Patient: sex M, age 46
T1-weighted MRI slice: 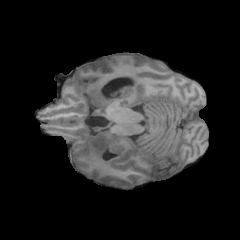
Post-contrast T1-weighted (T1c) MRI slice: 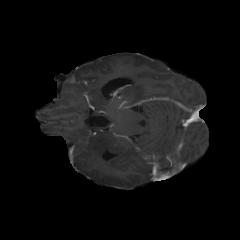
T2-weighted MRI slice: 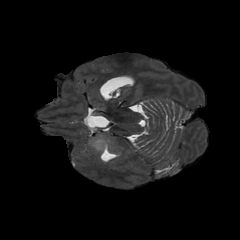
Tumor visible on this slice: no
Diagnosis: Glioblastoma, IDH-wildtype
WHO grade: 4